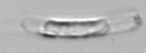
Label: Guinardia_striata